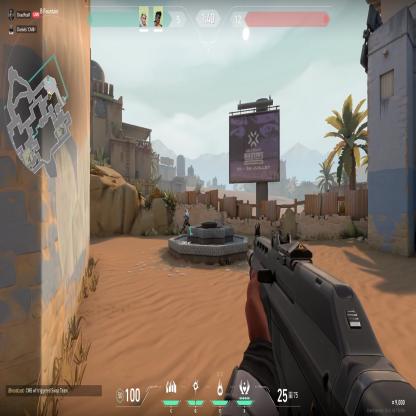
Label: teammate